Question: So, I would like to merge some cells and I would like to do it like this:

In the picture above I've presented the kind of merge that I would like to have. So, if I enter some text in cell 'B6' I'd like to cell range 'C6:F9' and 'G6:K9' to be merged. If 'B10' than 'C10:F13' and 'G10:K13'. and so on ...
Also, text in these merged cells should be wrapped.
When I enter code I'll have automatically generated text in this merged cells. That text will be large and it needs to be wrapped.
I've tried a lot of things with formulas, looked for something that could help me. I know that with <URL> code I could do this but I'm not into VBA programming/code/...!
If there is someone that could help me, any help will be appreciated.
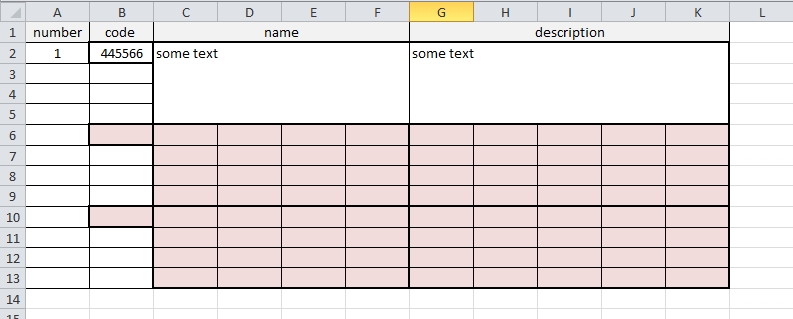
Answer: - - 'View Code'-
This code will run the merge only for every 4th cell changed in column B, starting from 'B2'
'''
Private Sub Worksheet_Change(ByVal Target As Range)
Dim rng1 As Range
Dim rng2 As Range
Set rng1 = Intersect(Target, Range("B:B"))
If rng1 Is Nothing Then Exit Sub
With Application
.EnableEvents = False
.ScreenUpdating = False
End With
For Each rng2 In rng1
'If rng2.Row > 1 Then
If (rng2.Row - 2) Mod 4 = 0 Then
With rng2.Offset(0, 1).Resize(4, 4).Cells
.MergeCells = True
.WrapText = True
End With
End If
'End If
Next
With Application
.EnableEvents = True
.ScreenUpdating = True
End With
End Sub
'''